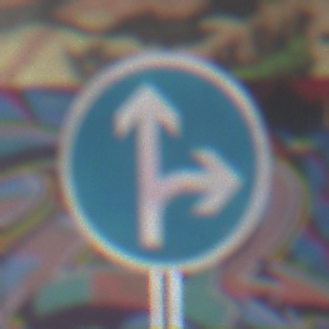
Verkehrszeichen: VorgeschriebeneFahrtrichtungGeradeausOderRechts
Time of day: Midday
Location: Roofed (Special)
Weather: Overcast
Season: NotSpecified
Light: Natural